Question: I have been making a simple page using flexboxes that should expand one flex box to the majority of the page on a click. However, the page will occasionally make the sizes of all of the flexboxes equal (see the below picture). I've only notices it when I click in the corners of the page on the yellow or blue sections. Does anyone have an idea of what is going on?

Edit: Added relevant code and removed JS Bin links
HTML
'''
<!DOCTYPE html>
<html lang="en">
<head>
<title>Home Page</title>
<link href="/stylesheets/flex.css" rel="stylesheet" type="text/css">
</head>
<body>
<div id="yel" class="page selected">
<h2>Home
</h2>
</div>
<div id="green" class="page">
<h2>About Me
</h2>
</div>
<div id="red" class="page">
<h2>Portfolio
</h2>
</div>
<div id="blue" class="page">
<h2>Playground
</h2>
</div>
</body>
</html>
'''
CSS
'''
* {
margin: 0;
padding: 0;
}
html {
height: 100%;
}
body {
width: 100%;
height: 100%;
display: -webkit-flex;
-webkit-flex-flow: row;
}
.selected {
min-width: 90%;
}
#red {
background-color: #f00;
}
#yel {
background-color: #ff0;
}
#green {
background-color: #008000;
}
#blue {
background-color: #00f;
}
.page {
flex: 1;
min-width: auto;
min-height: 100%;
-webkit-transition-duration: 750ms;
}
.page h2 {
font: 20px Helvetica, Tahoma, sans-serif bold;
color: #ccc;
-webkit-transform: rotate(90deg);
margin: 5px;
}
.content {
margin: 10% auto auto auto;
padding: 10px;
width: 90%;
height: 50%;
border: 1px solid #000;
}
'''
JS
'''
var $ = function(sel, e) {return (e || document).querySelector(sel)};
var $$ = function(sel, e) {return (e || document).querySelectorAll(sel)};
var boxes = $$('.page');
var links = $$('.nav');
var flexTransitionTo = function flexTransitionTo(el) {
if(!el.classList.contains('selected')) {
$('.selected').classList.remove('selected');
el.classList.add('selected');
}
};
for(var i = 0; i < boxes.length; i++) {
var el;
boxes[i].addEventListener('click', function(event) {
el = event.target;
flexTransitionTo(el);
});
}
for(var i = 0; i < links.length; i++) {
var el;
var pageEl;
links[i].addEventListener('click', function(event) {
el = event.target;
pageEl = $(el.dataset.page); //should get the page I want
flexTransitionTo(pageEl);
});
}
'''
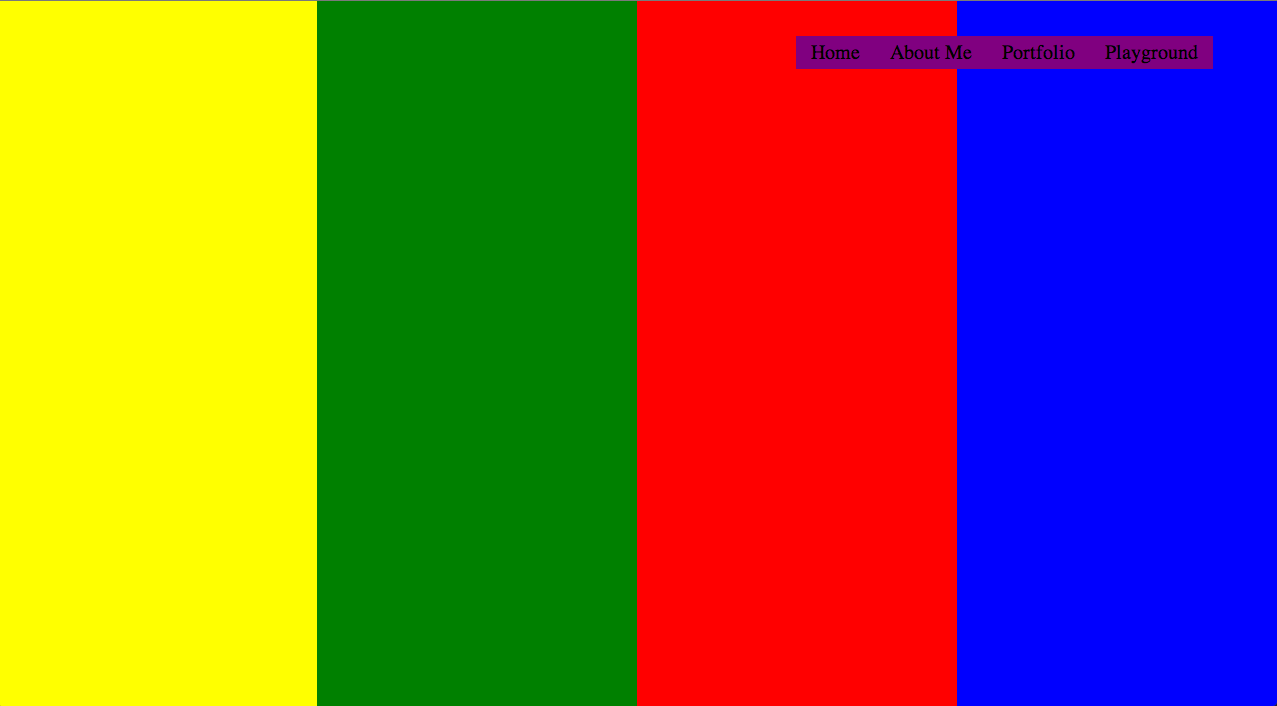
Answer: I can tell you the why, but I can't give you the fix (my JavaScript-fu is weak). The problem is that when you click on the h2 element (or probably any other descendant of the page element), it is intercepting the click event and has the class applied to it. Because the class is removed from all page elements, none of them are set to .